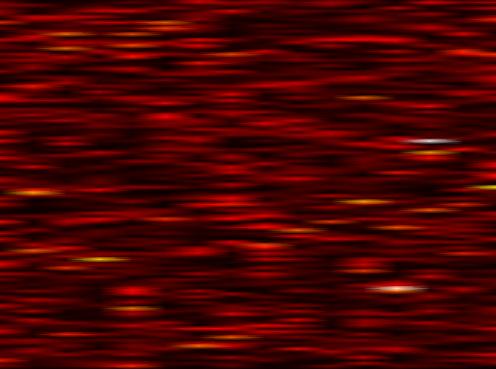
Label: FOFDM